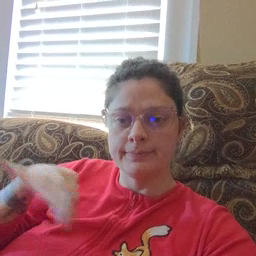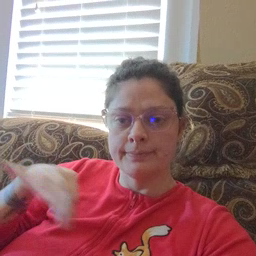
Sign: frenchfries